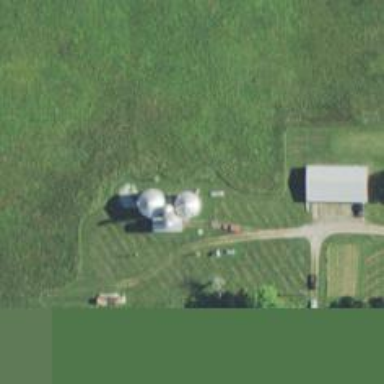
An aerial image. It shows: Silo.